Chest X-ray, AP view. Patient: 47 years old, sex M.
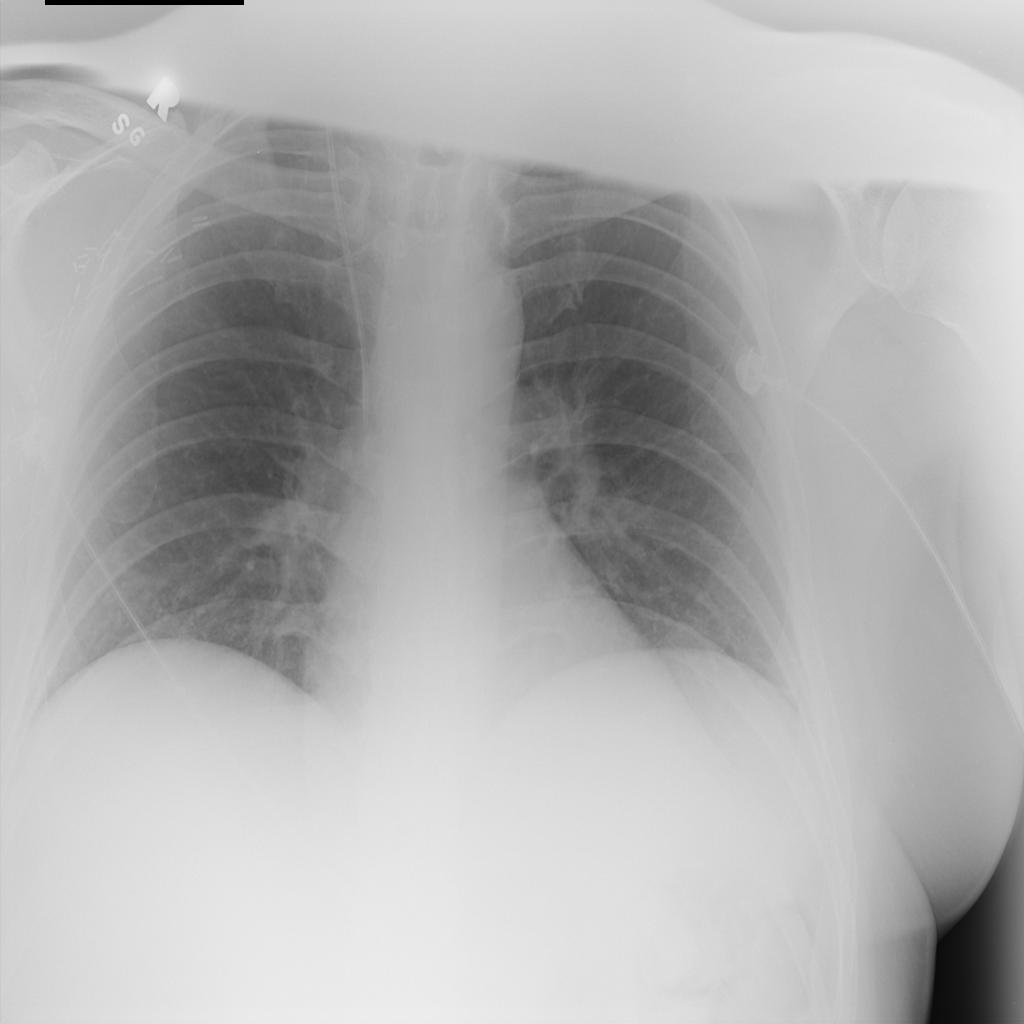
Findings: Atelectasis